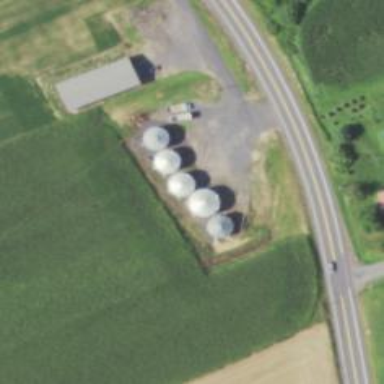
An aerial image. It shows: Silo.